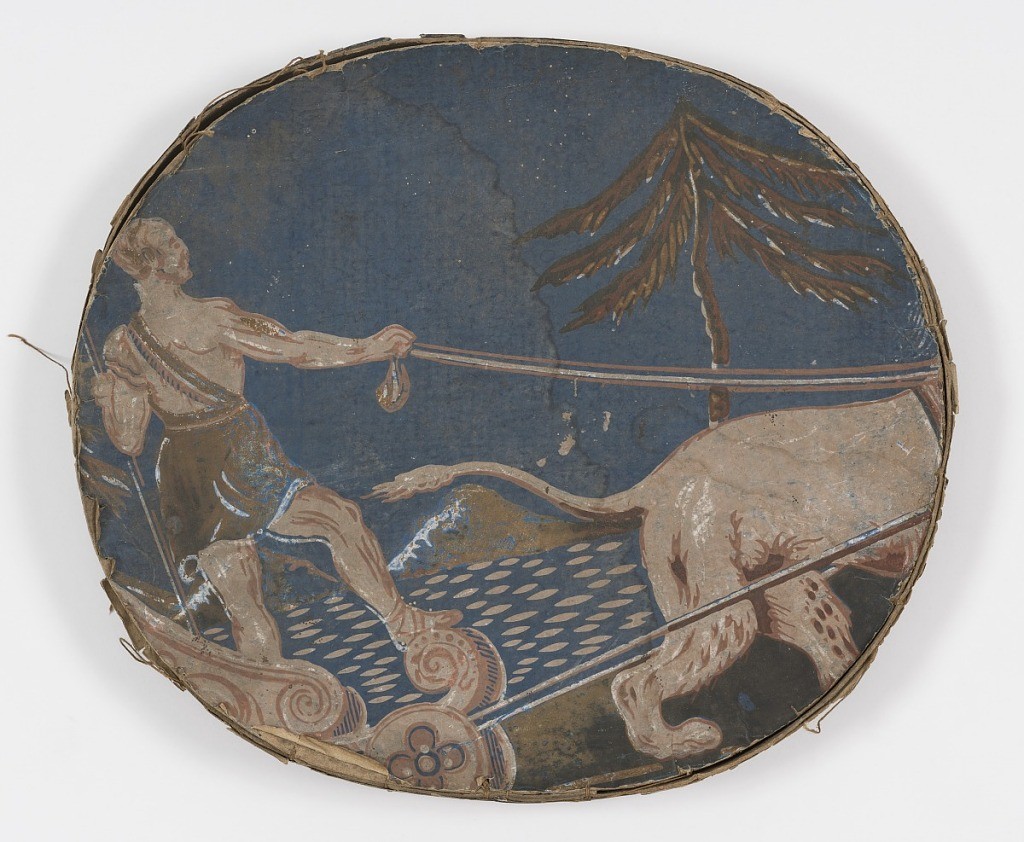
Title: Bandbox
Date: ca. 1835
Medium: Block-printed paper, pasteboard support
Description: Pasteboard bandbox lid covered with wallpaper: blue background, male figure standing in chariot drawn by lion (only back part of lion visible) in beiges, browns. Rim: blue black ground, three lines of small blue dots, one line of large white and pink dots.